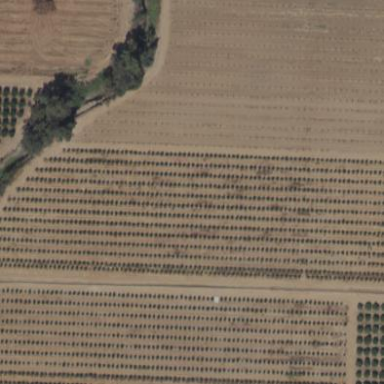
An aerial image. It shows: Orchard.